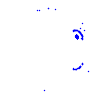
Particle: pion